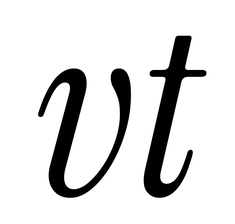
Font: InstrumentSerif-Italic